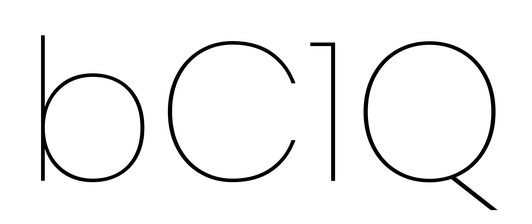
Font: Poppins-Thin